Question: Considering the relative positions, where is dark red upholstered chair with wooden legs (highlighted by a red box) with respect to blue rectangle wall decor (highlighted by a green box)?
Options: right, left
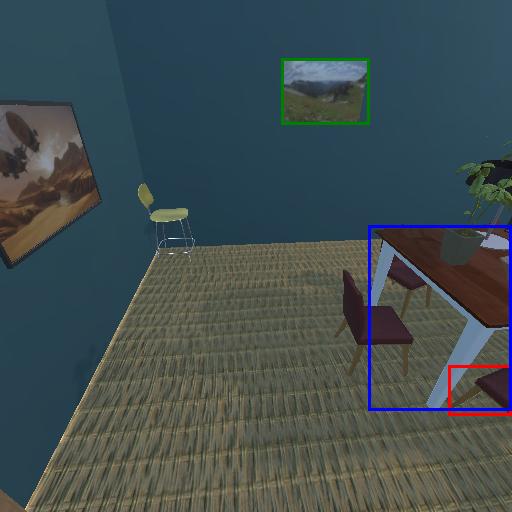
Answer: right